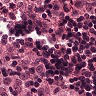
Metastatic tissue present: no